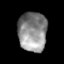
Tissue: skin
Cell type: Epithelial cells
Senescence score: 0.2529
Nuclear area (px): 1110
Mean DAPI intensity: 140.402